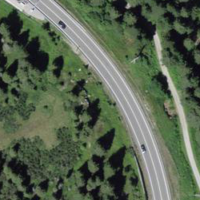
EUNIS habitat code: 32
Species observed at this site:
Rumex alpinus